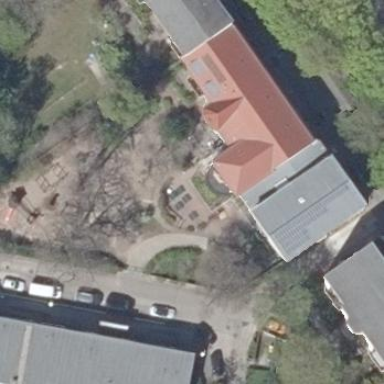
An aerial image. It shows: Kindergarten institution.